Question: I am suppose to write a program using python's turtle that creates a tree with levels. Below are some I/O's so you see what it is suppose to do.

My program works for the first case, but prints too many for the second case. The stipulations for this program are:
- must be recursive- can only use the following turtle functions:'''
turtle.forward(100) <-- turtle goes forward 100 steps
turtle.right(90) <-- turtle turns right 90 degrees
turtle.penup() <-- turtle lifts its pen up off of the paper
turtle.forward(100) <-- turtle goes forward 100 steps
turtle.pendown() <-- turtle puts its pen down on the paper
turtle.pencolor("red") <-- turtle uses red pen
turtle.circle(100) <-- turtle draws circle of radius 100
turtle.pencolor("blue") <-- turtle changes to blue pen (most other common colors work too!)
turtle.forward(50) <-- turtle moves forward 50 steps
turtle.xcor() <-- turtle returns its current x-coordinate
turtle.ycor() <-- turtle returns its current y-coordinate
'''
My Program:
'''
import turtle
def tree(length,n):
""" paints a branch of a tree with 2 smaller branches, like an Y"""
if length < (length/n):
return # escape the function
turtle.forward(length) # paint the thik branch of the tree
turtle.left(45) # rotate left for smaller "fork" branch
tree(length * 0.5,length/n) # create a smaller branch with 1/2 the lenght of the parent branch
turtle.right(90) # rotoate right for smaller "fork" branch
tree(length * 0.5,length/n) # create second smaller branch
turtle.left(45) # rotate back to original heading
turtle.backward(length) # move back to original position
return # leave the function, continue with calling program
'''
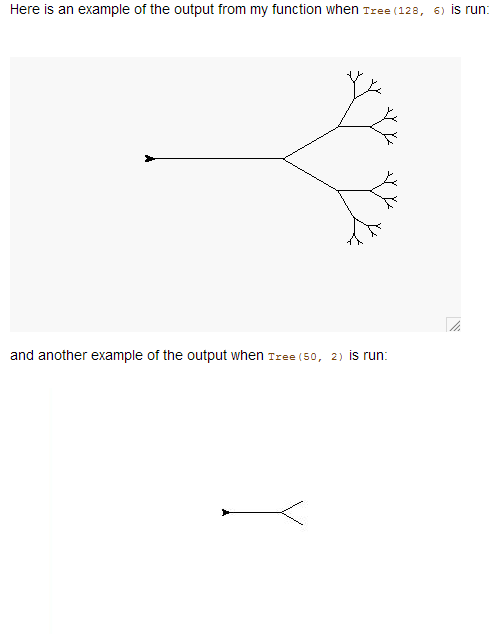
Answer: I think there are two problems.
First, for the recursive calls, the second parameter should be n-1 instead of length/n. If you're drawing level n, the next call will draw level n-1, not level length/n.
The second problem is the escape condition. With the first change, the drawing will finish when there are no more levels left to draw, or n==1.
It sounds like homework, so I won't post the exact code,.